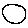
Label: circle